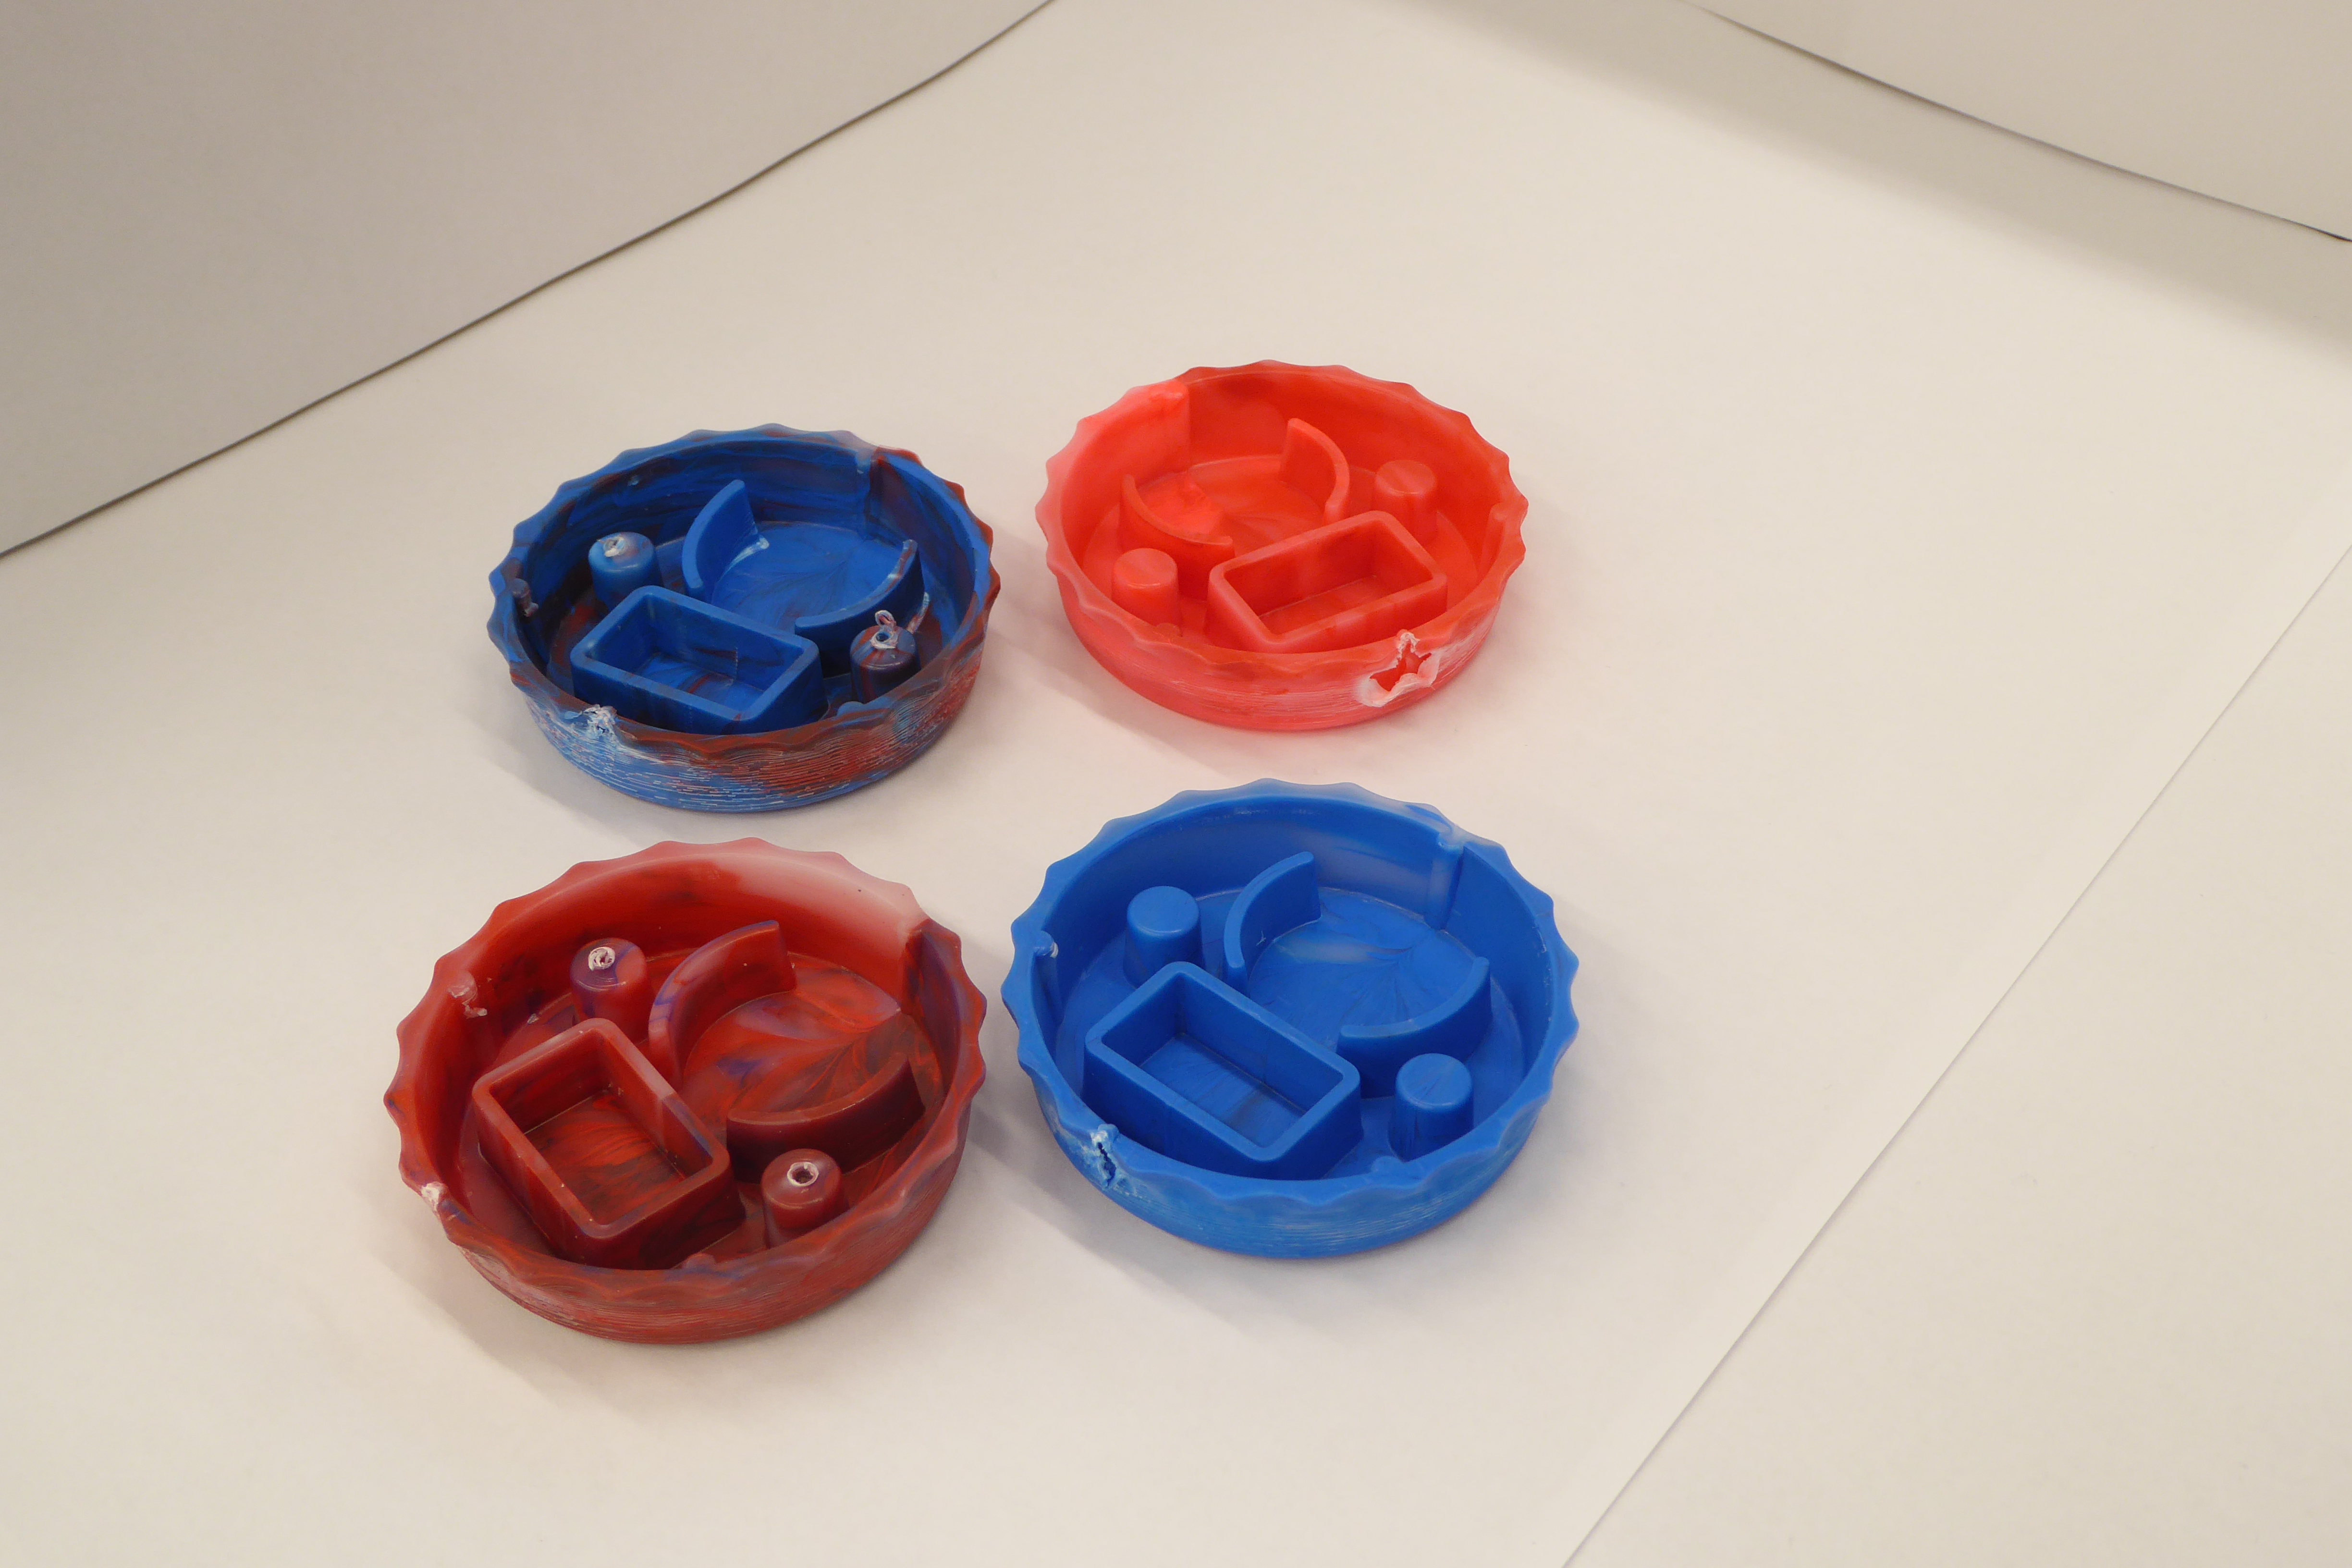
Label: Bottle Opener - Cover